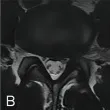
Axial MRI scans exhibited posterior protrusion of the L4/5 disk to the central left.
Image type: radiology (mri)